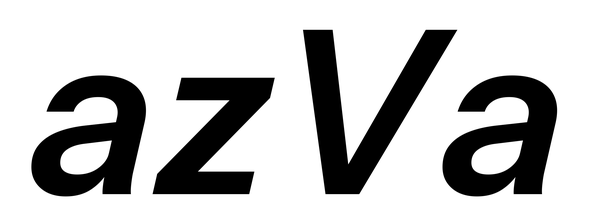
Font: InstrumentSans-Italic_SemiBold_Italic